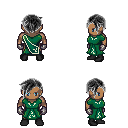
a pixel art fantasy rpg character, male body template, human, dark skin, sash dress, teal pants, gray pixie cut hairstyle, metal gloves, black shoes, four views (front, back, left, right), 2x2 character sprite sheet, small pixel art, hard edges, no anti-aliasing